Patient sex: M
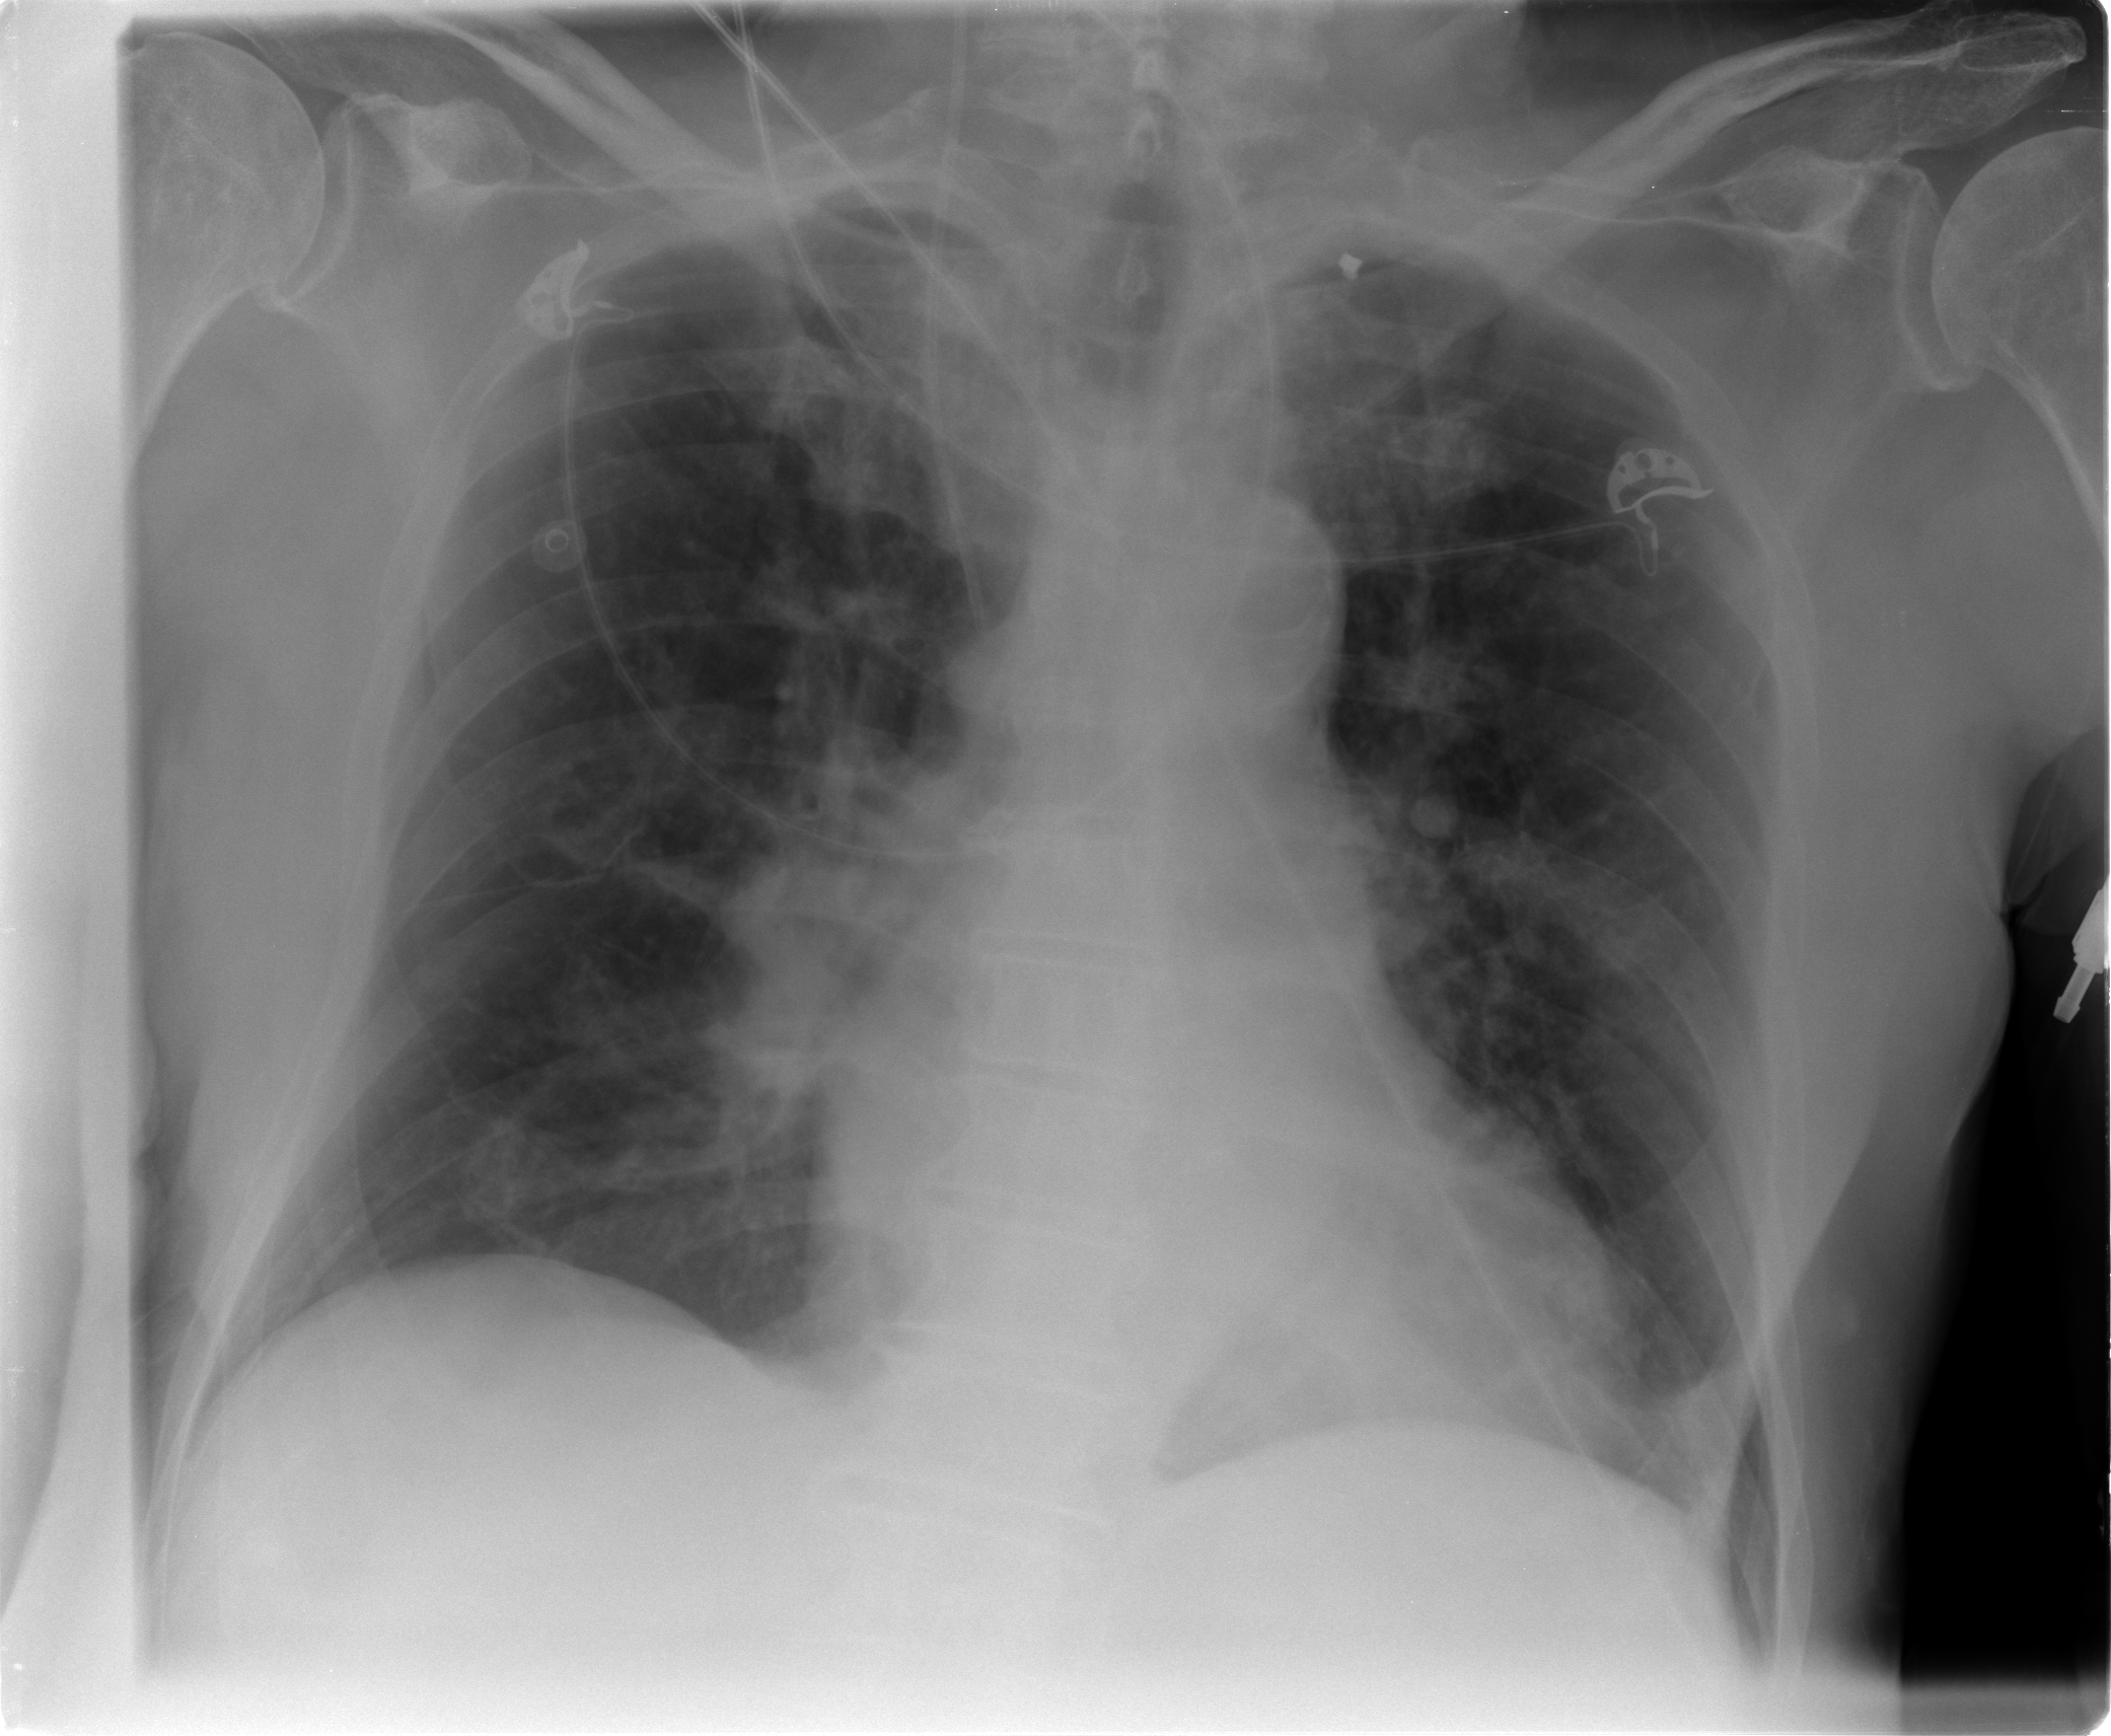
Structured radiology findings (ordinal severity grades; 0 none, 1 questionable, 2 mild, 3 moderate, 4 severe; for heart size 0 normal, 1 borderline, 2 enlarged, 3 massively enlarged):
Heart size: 1
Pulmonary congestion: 0
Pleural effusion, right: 0
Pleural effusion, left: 2
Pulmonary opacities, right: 2
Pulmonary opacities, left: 2
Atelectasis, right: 0
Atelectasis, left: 2